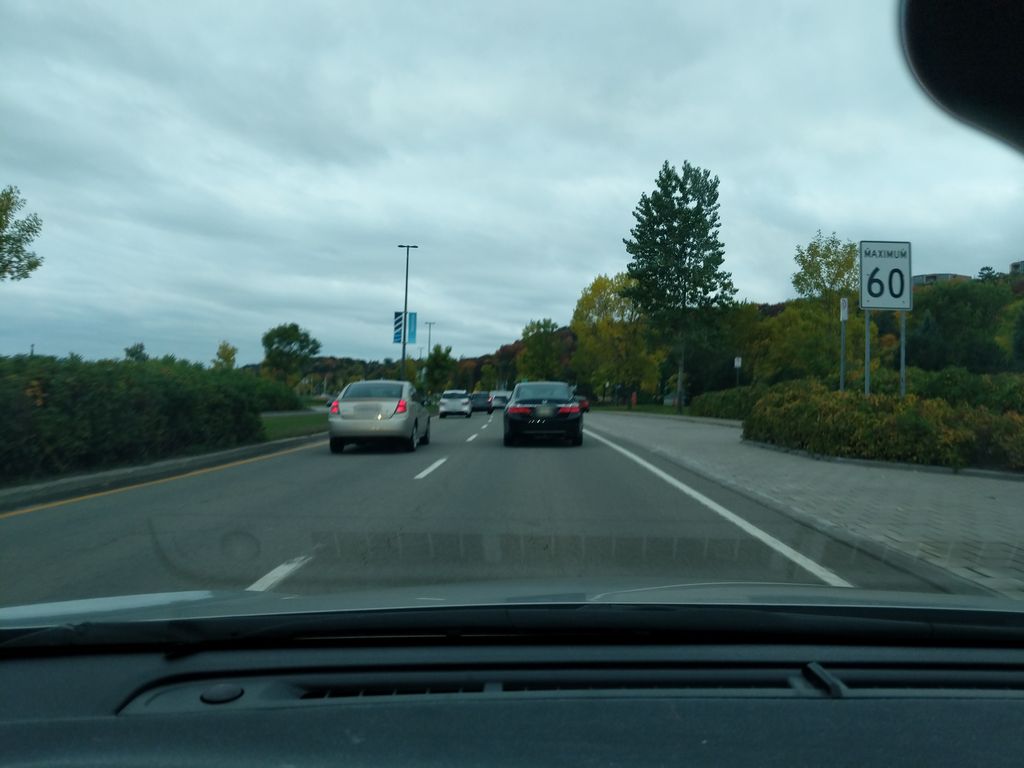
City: quebec_city